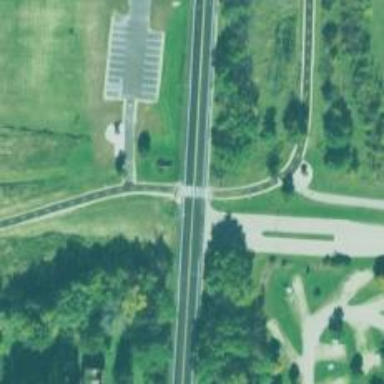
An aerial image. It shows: Asphalt cycleway with crossing.